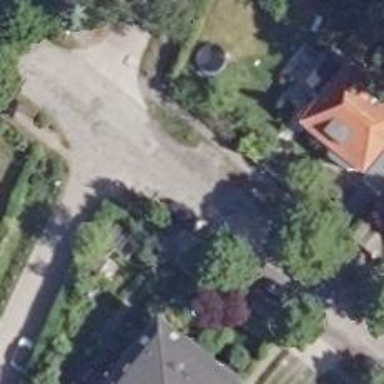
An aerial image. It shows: Residential road with sidewalks on both sides. The parking lanes are parallel to the road.